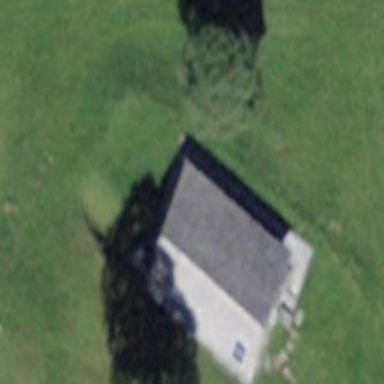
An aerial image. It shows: Rural barn.